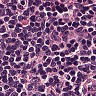
Metastatic tissue present: no